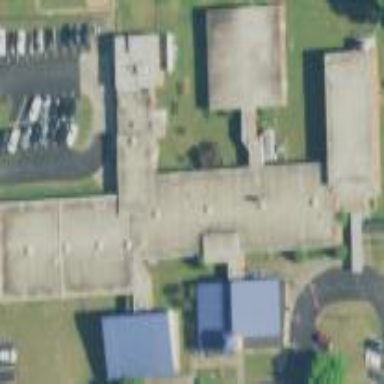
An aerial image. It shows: School building.